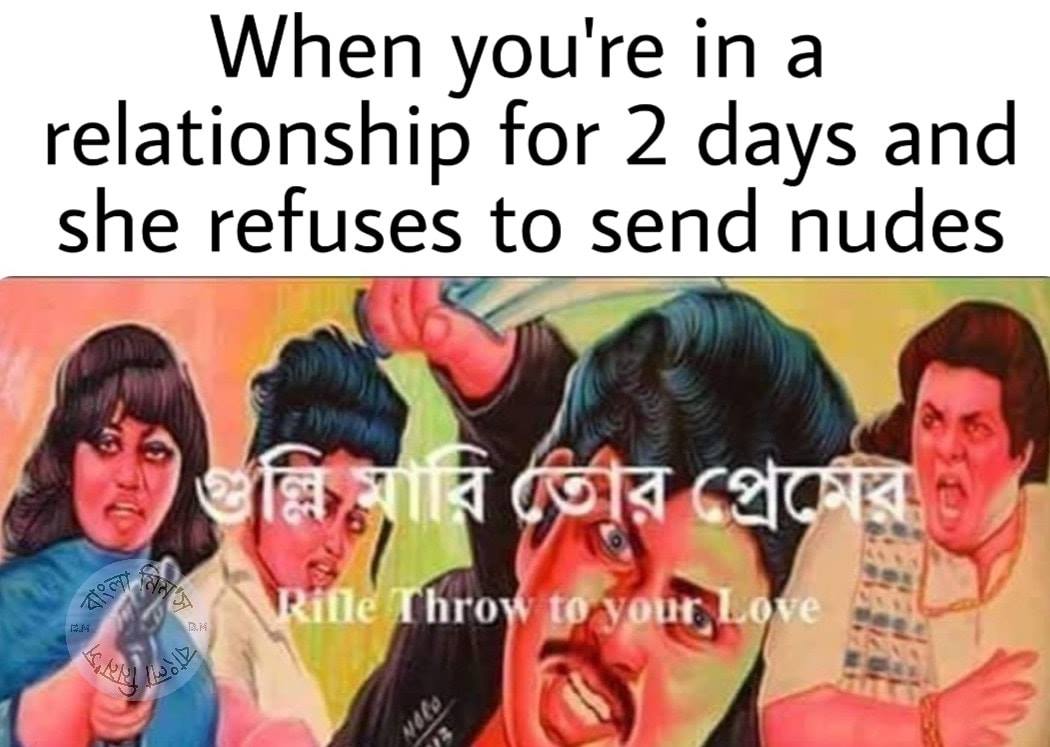
Caption: When you're in a relationship for 2 days and she refuses to send nudes গুল্লি মারি তোর প্রেমের   Rifle Throw to your Love
Label: hate